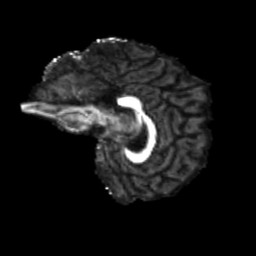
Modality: FA
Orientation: sagittal
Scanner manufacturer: siemens
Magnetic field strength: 3 T
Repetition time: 4 s
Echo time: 0.0594 s